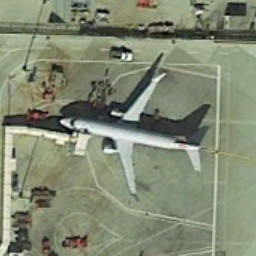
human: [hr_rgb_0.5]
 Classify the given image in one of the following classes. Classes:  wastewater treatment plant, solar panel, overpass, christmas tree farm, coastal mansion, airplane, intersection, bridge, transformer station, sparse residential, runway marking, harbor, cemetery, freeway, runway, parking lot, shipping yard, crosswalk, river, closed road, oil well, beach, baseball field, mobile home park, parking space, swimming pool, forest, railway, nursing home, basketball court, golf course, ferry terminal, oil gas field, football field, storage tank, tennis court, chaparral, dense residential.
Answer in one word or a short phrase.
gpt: airplane